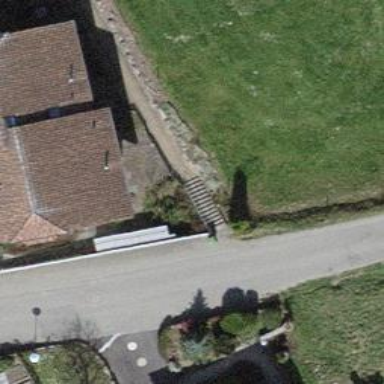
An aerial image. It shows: Set of steps on the road.